This wavelet scalogram was computed from a rotor test-rig vibration snapshot. Determine the machine's mechanical condition. Answer with exactly one of: normal, misalignment, unbalance, looseness.
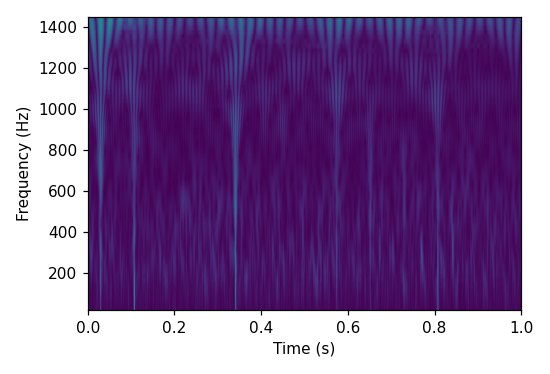
Answer: unbalance